Question: What brand is asking a question?
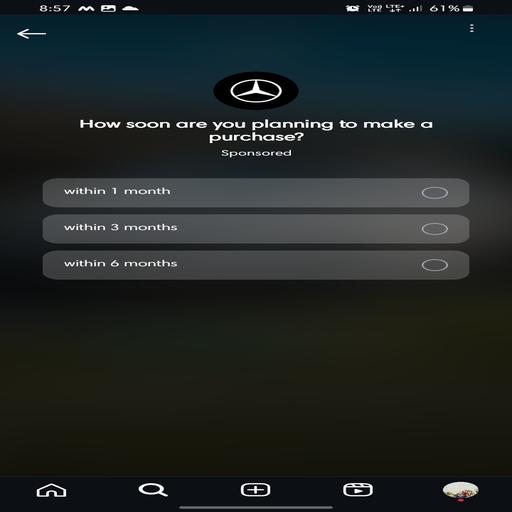
Answer: Mercedes-Benz